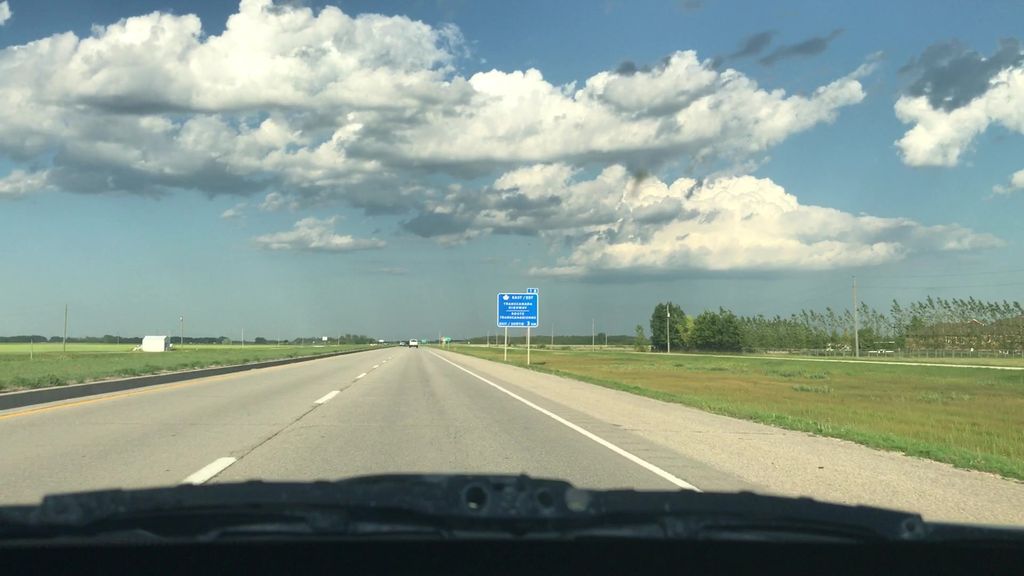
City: winnipeg